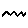
Label: zigzag